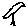
Label: bird